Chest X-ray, PA view. Patient: 59 years old, sex M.
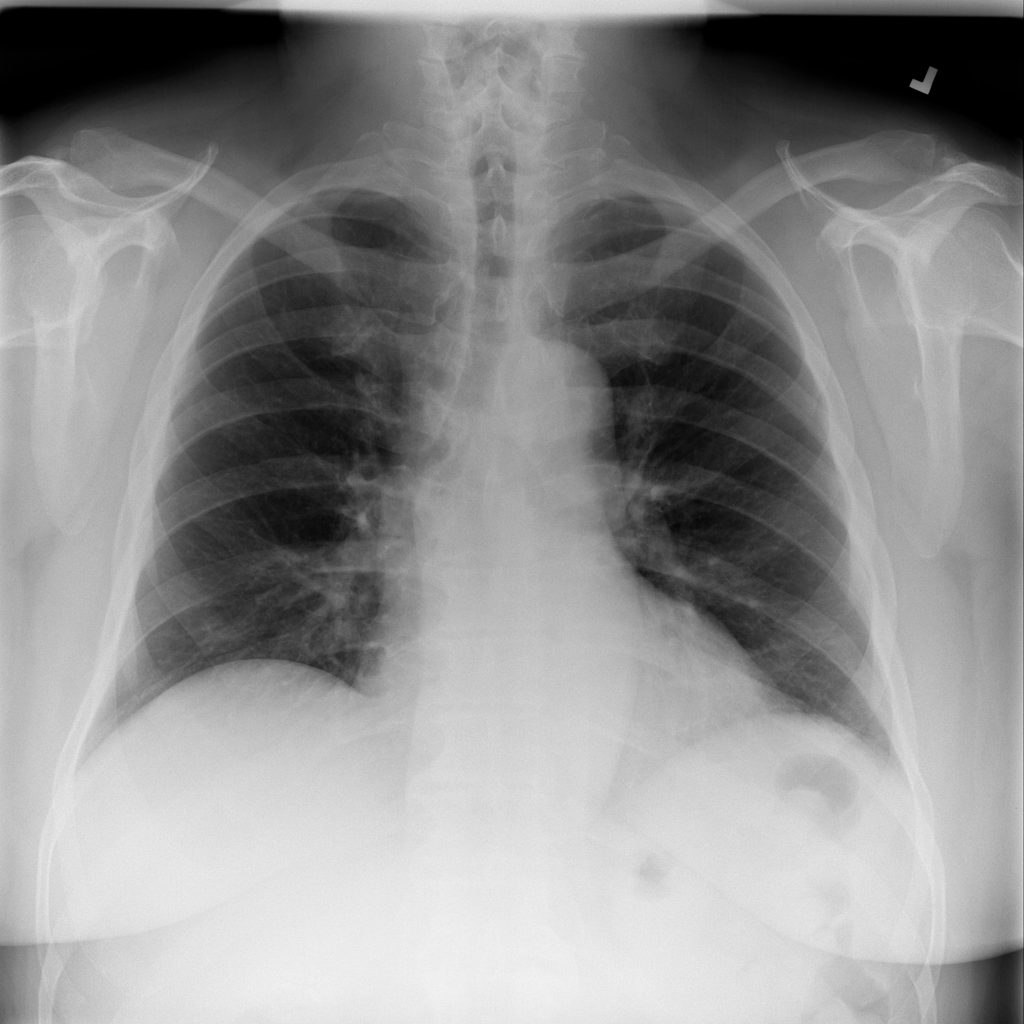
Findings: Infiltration